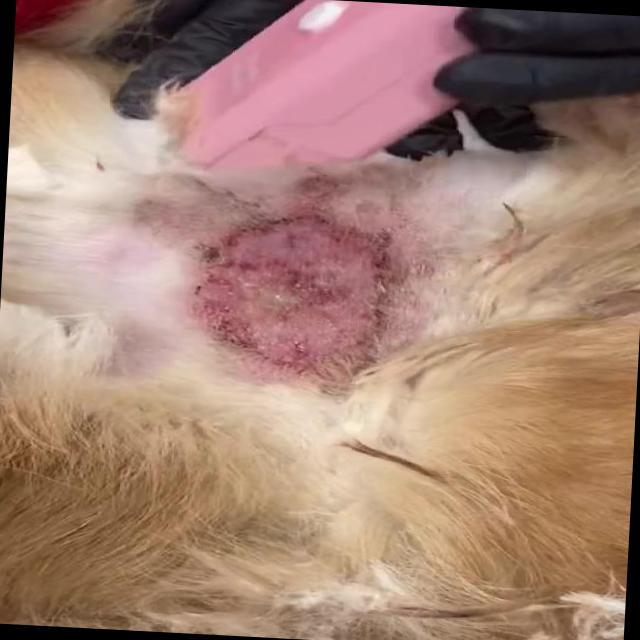
Canine dermatitis — inflammation of the skin presenting with erythema, pruritus, papules, and excoriation. May be allergic, contact, or atopic in origin.